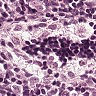
Metastatic tissue present: no